Field crop: tomato
Growth stage: 1
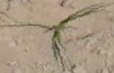
Species: cyperus